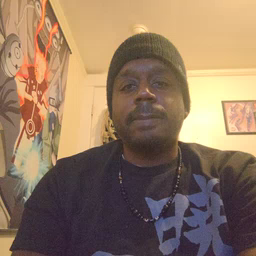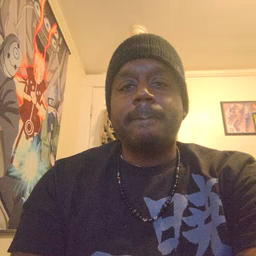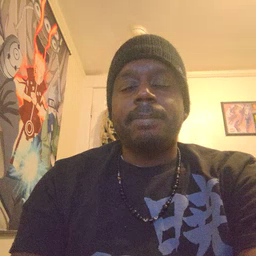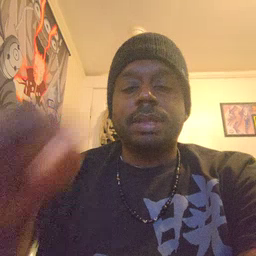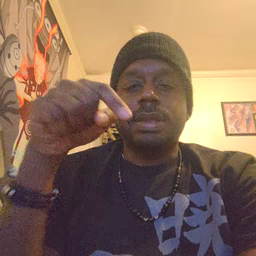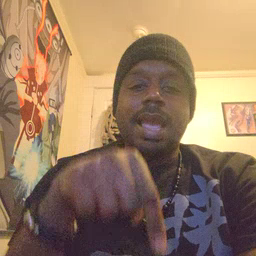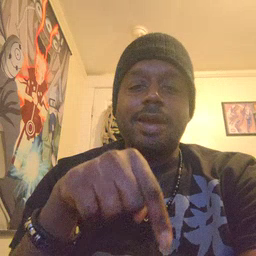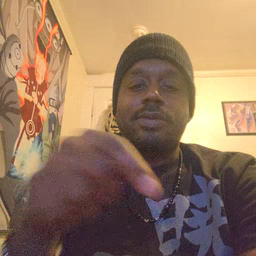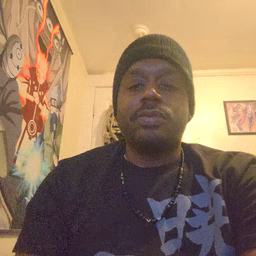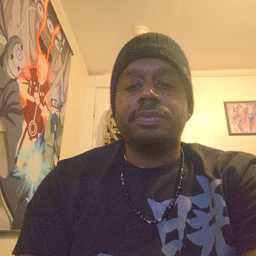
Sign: down